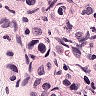
Metastatic tissue present: yes